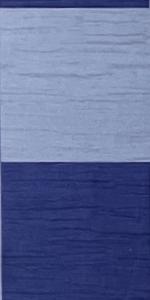
Label: Empty